Aerial crown-view tile of a tropical tree (Barro Colorado Island, Panama), acquired 20250512:
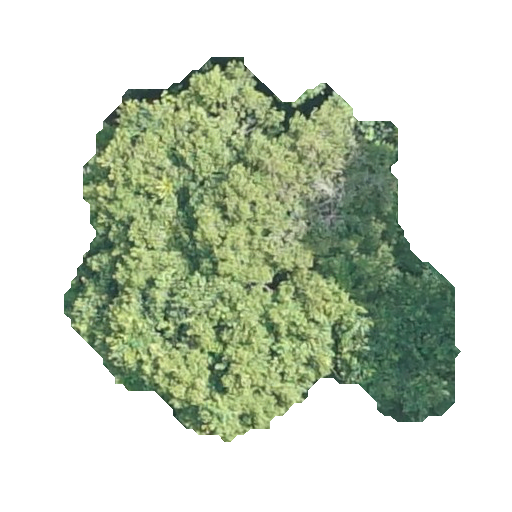
Species: Ocotea leptobotra
GBIF accepted scientific name: Ocotea leptobotra
Crown area: 153.316 m²